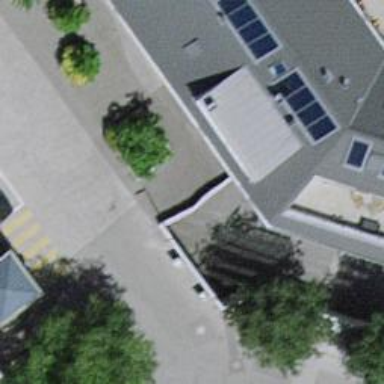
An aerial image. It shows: Parking entrance.